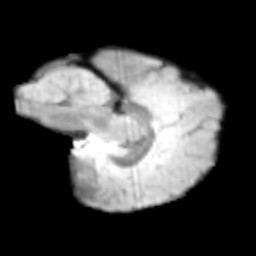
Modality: T2w
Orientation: sagittal
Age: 9
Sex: male
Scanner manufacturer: siemens
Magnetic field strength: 3 T
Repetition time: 3.8 s
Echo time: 0.07 s